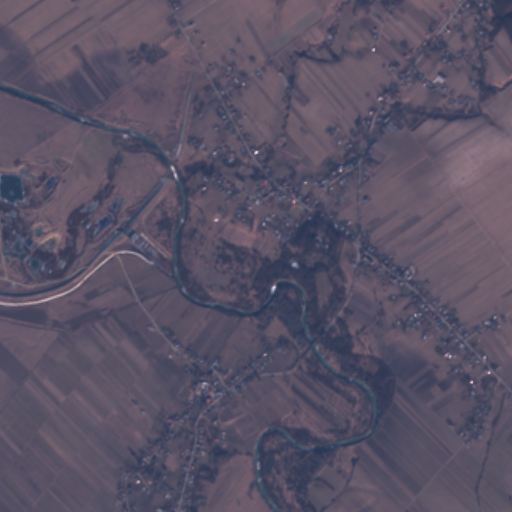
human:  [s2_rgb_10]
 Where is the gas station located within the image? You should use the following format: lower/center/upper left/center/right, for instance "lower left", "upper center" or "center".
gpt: The gas station is located in the center right of the image.
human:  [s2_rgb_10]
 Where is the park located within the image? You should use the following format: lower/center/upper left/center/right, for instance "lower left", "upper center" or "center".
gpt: The park is located in the center right of the image.
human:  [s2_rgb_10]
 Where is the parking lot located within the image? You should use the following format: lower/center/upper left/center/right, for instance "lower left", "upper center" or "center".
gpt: There is no parking lot in the image.